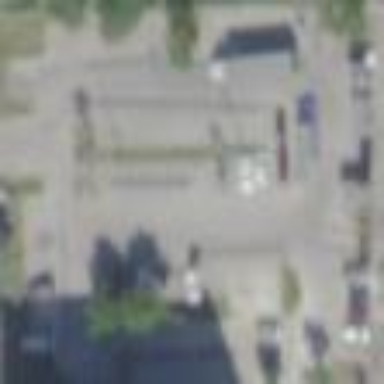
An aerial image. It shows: Parking area with surface.